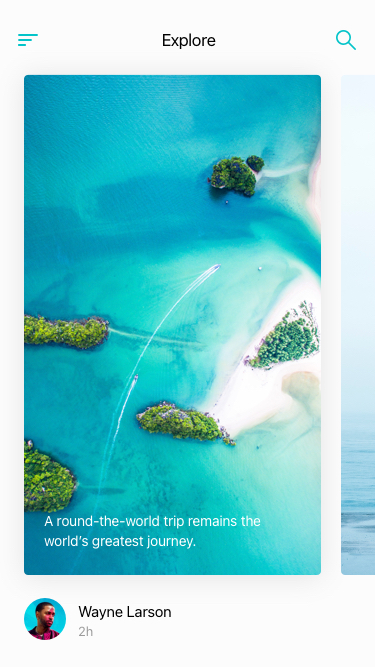
Text in this UI design:
Explore
A round-the-world trip remains the world’s greatest journey.
For two out of every three people, this is the ultimate travel experience, according to recent research. Needless to say, in a world obsessed by travel, travelers and travel agents are both looking for the cheapest tickets and airfares available.

Cheap airline tickets, in most cases, can be obtained from wholesale dealers and discounters.

If your requirements are simple – you want a round-trip ticket from one place to another, you have a particular airline on your mind and you have definite dates; then you can go directly to the source – to the ticket discount agency which buys cheap tickets in bulk from wholesalers and consolidators.

In real life most trips require more planning, and most people need a help from the agent to figure out what would be the best air ticket solution for their particular case. Cheap airfares to a particular region can often be found with local airlines that specialize in that country. Sometimes an agency that operates and retails tours to a particular country will have a discount agreement with the national carrier and will sell discount tickets on that airline.

With a bit of research through travel magazines aimed at the particular country of your choice, you can often find agencies dealing with national carriers for that country. For the cheapest possible airfare to many places the most affordable prices are often found in local travel agencies that deal with a particular destination selling round-trip discount airline flights – most likely to the capital of that country and a few main cities.

Sometimes you can find a really cheap air ticket with a discount retail agency that specializes in trips to a wider range of destinations or to multiple destinations. Through the sheer number of tickets that they sell they can command a reasonable discount. However, keep in mind that most advertised prices do not include taxes, luggage fee and airport tax, so the cheap airfare may end up being not so cheap. Best to read the small print to clarify exactly what you are getting before you purchase a ticket.

Another trick of the trade is for agencies to grab attention by indicating the lowest possible prices, which only apply on specific dates in low season. You’ll find that all agencies do this, even the most expensive ones so, don’t be surprised if you get a quote at double the price from what was displayed in the ad.

Airlines usually publish their scheduled flights and prices six months in advance. If you have decided on a destination it can be a good opportunity to get an ‘early bird’ discount by booking well in advance. Keep your eye on the travel press and also airline web-sites. There are often special discounts and incentives aimed at travelers who book online, as carrying out a booking online is cheaper for the company than through an intermediary who will take a commission.

However, although you can expect to get the cheapest air ticket if you start searching many months ahead, there are some exceptions. At times like Christmas or other periods of high demand the prices are usually inflated and planes fill up many months in advance. If you can be flexible and travel on actual holiday days such as Christmas day or New Years Eve you can find some pretty attractive discounts.
Wayne Larson
2h